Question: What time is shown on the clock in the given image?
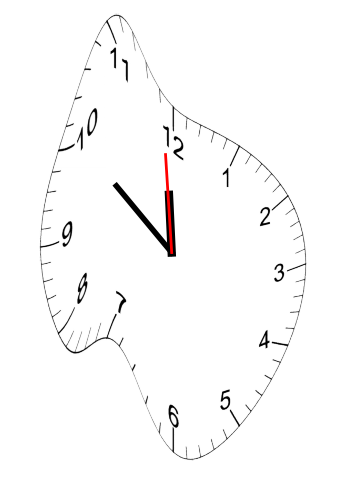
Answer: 11:50:59